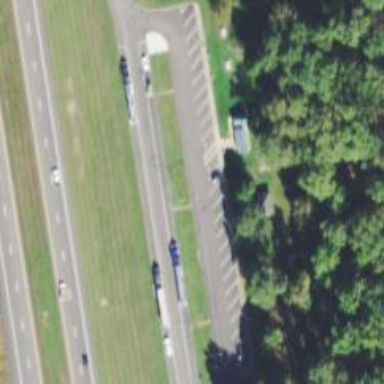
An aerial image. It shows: Rest area along the road.